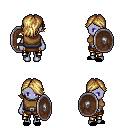
a pixel art fantasy rpg character, female body template, dark elf, purple skin, leather chest armor, gold greaves, blonde swoop hairstyle, bracelets, black slippers, shield, four views (front, back, left, right), 2x2 character sprite sheet, small pixel art, hard edges, no anti-aliasing